Question: I am trying to write the semantic rules for syntax directed translation of an expression following a given cfg into 3 code representation.
Consider,

Here, Why is || operator required ? gen() is the only thing needed it seems as it does what is required .
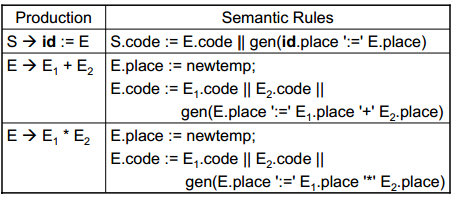
Answer: This set of rules describes an attributed grammar, a scheme for computing
attributes for a tree. Such schemes are almost always purely functional (no side effects). It is computing attributes at each rule/tree node, named X.Y in the notation they are using, where X stands for the rule/tree (e.g S and E with variants E1 and E2. Y stands for the computed attribute (in this case, there are "code" and "place" attributes.
Each rule corresponds to a subtree, E = E1 + E2 to the tree (E+ E1 E2) in S-expression notation. "E.code:=..." means compute "..." and assign the result to attribute "code" at the root of the "E(+)" tree (a "synthesized" attribute); "E1.code:=..." means compute "..." and assign to the "E1" leaf (an "inherited attribute"). "X.Y" not on the left side of an assignment means "fetch the value of attribute Y on node X".
The computations used are "newtemp" (this should really be "newtemp()"
as it isn't a variable, but a function), "gen( ... )" and "||". "gen" clearly is doing the key work of manufacturing the individual instructions.
But what is its ? A simple answer would be "a string"; a more sophisticated answer might be a binary representation of the generated instructions.
The purpose of the "||" is assemble the results of code generation steps into a of generated code; if the gen result is a string, "||" could be a string concatenate, if the result is a binary records, it is concatenating lists of binary records into a single list.
You may have been confused by thinking that "gen" simply produced its results and wrote them an unmentioned output stream. That would violate the spirit of the attribute grammar, which does not allow such. The "||" operator is needed to compute functional results being passed up the tree.
You might bend the attribute grammar so gen write to a hidden stream. In that case all the "||" operators go away, as do mentions of previously computed results such as "E1.code". You can make this work IF your attribute tree evaluation is left-to-right, (a big) , the order in which the generated subtrees are combined to produce the result stream is correct when done strictly left to right. If the attribute grammar said "E.code = E2.code || E1.code || gen(...)", that is, it was reordering the generated code, then the hidden output stream trick will not work.
Taking a different perspective: imagine you wanted to evaluate this attribute grammar quickly on huge programs. If you stick to a pure functional grammar, then you can evaluate all the attributes ! You use a recursive procedure that forks helper grains for each child.
[Sound crazy? It is not, I have a attribute evaluator system (see my bio) that works on exactly this principle]. The hidden output stream won't work in this case, either, because parallelism may cause children to be visited in any order.